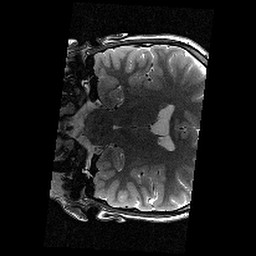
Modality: T2w
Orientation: coronal
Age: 11
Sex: female
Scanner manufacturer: siemens
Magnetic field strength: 3 T
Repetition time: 9.23 s
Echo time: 0.067 s